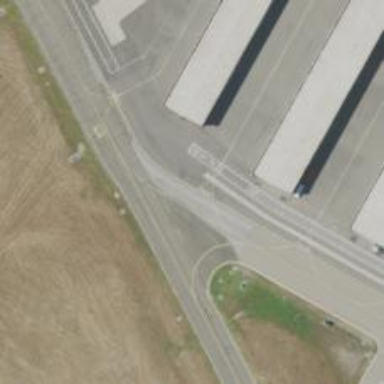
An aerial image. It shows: View of taxiway at the airport.